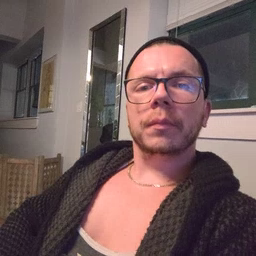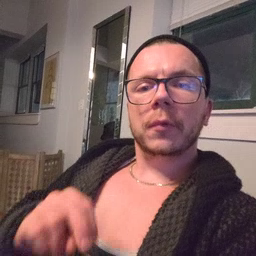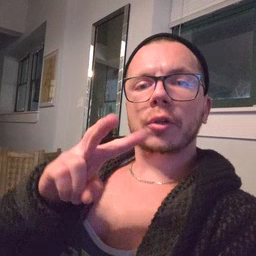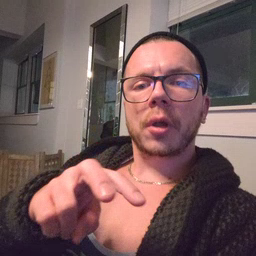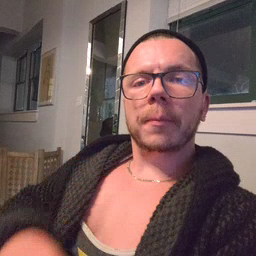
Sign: jump